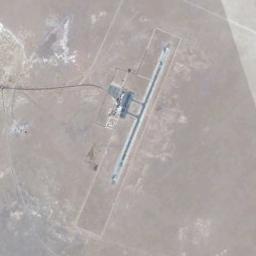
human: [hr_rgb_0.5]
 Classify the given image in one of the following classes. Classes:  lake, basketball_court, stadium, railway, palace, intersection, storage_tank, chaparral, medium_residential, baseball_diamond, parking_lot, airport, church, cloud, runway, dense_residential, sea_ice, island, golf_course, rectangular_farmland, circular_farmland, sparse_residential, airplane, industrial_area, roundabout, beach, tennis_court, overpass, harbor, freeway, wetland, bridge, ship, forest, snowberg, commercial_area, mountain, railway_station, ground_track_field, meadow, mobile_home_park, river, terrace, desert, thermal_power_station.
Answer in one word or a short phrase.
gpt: airport